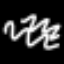
Label: squiggle